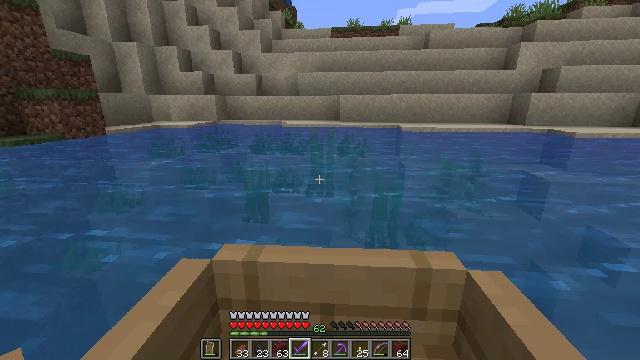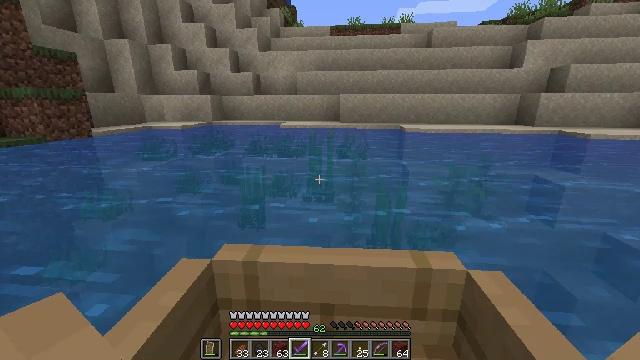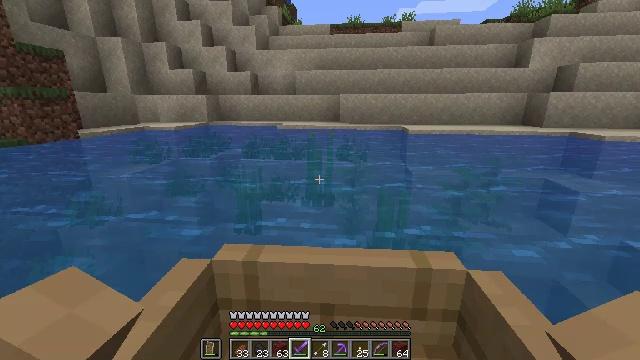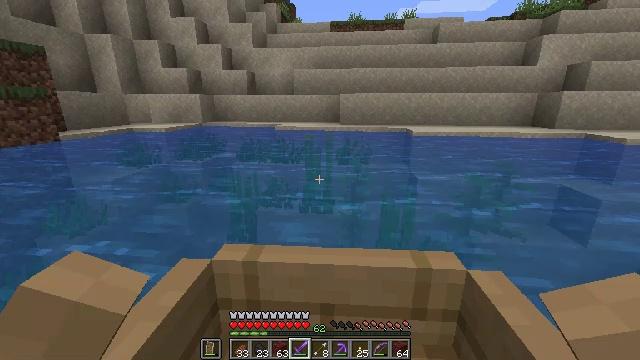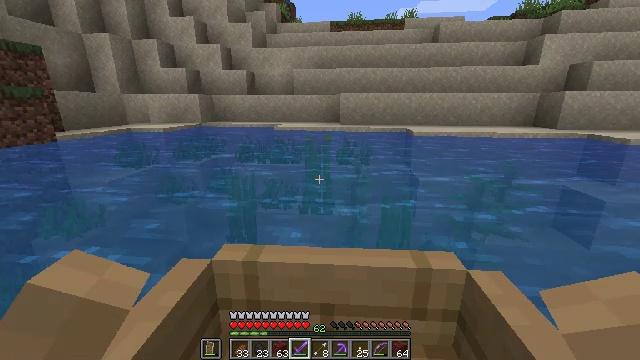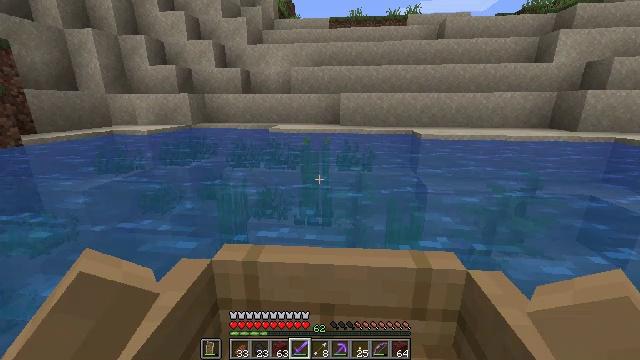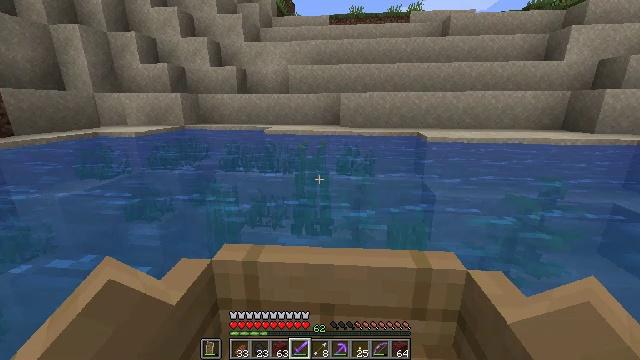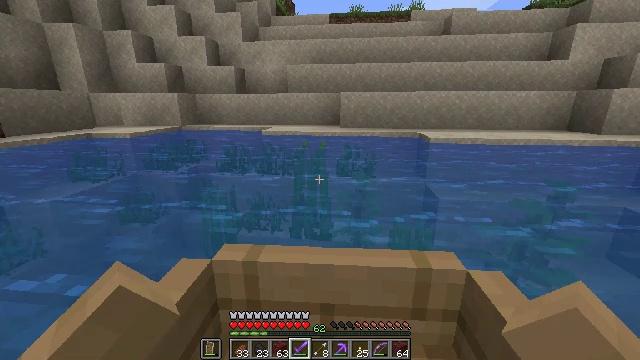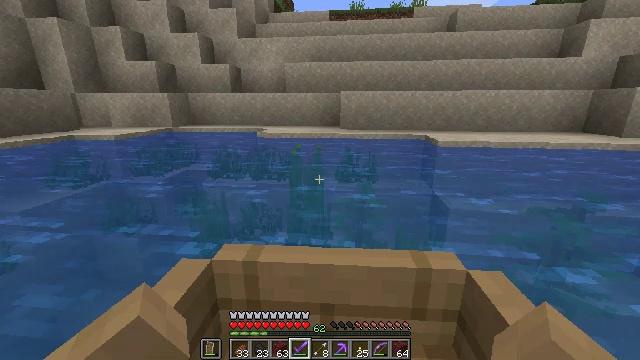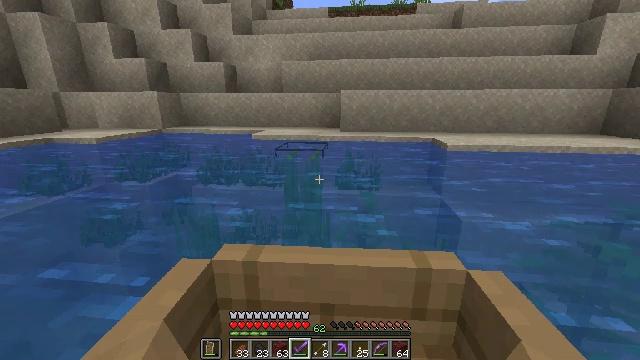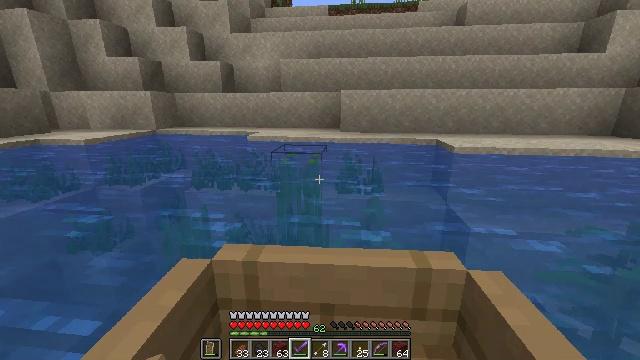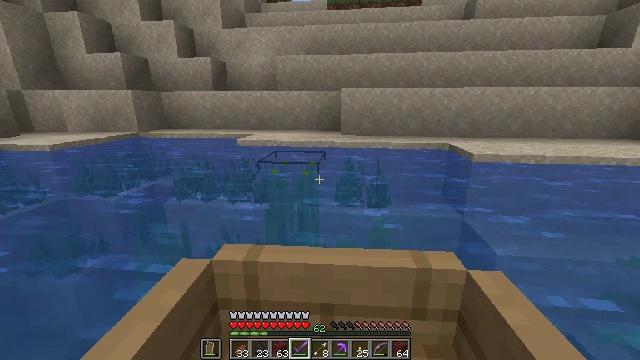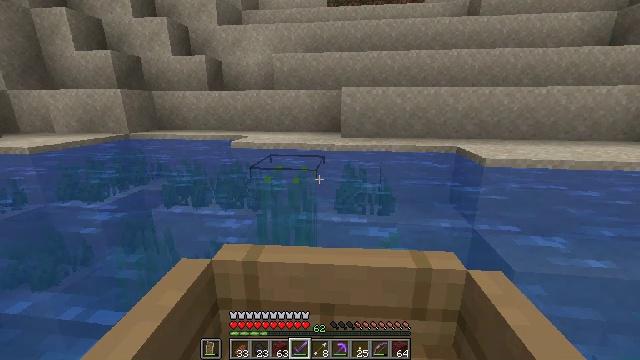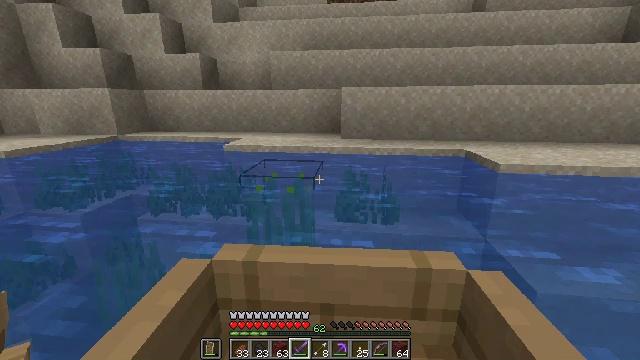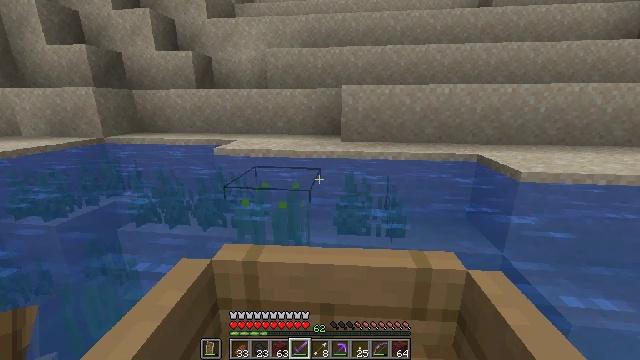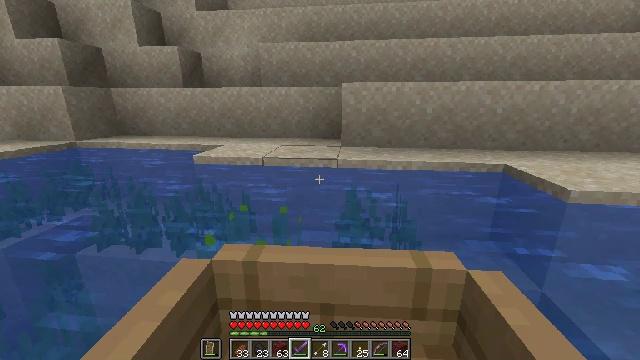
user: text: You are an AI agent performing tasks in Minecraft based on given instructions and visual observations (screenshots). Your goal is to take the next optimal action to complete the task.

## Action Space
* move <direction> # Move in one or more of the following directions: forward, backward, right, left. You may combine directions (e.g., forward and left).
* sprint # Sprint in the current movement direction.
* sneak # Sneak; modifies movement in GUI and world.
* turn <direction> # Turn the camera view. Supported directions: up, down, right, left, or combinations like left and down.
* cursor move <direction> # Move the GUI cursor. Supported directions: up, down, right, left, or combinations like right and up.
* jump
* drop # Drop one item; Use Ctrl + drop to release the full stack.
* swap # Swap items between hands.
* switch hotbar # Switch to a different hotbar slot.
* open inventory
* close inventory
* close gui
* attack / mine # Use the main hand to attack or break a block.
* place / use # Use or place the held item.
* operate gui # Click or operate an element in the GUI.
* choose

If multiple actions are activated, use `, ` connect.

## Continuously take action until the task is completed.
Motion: motion action
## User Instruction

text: Get an ender eye by combining ender pearl and blaze powder in the crafting table.
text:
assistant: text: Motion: move forward
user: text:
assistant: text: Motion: move forward
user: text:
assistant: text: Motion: move forward
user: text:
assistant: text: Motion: move forward
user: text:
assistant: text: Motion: move forward
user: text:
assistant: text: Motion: move forward
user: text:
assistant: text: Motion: move forward
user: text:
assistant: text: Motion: move forward
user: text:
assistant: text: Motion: move forward
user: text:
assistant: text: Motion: move forward
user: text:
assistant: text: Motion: move forward
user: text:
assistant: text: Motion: move forward
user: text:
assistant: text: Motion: move forward
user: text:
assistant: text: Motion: move forward
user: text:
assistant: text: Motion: move forward
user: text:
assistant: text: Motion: move forward
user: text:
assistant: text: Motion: move forward
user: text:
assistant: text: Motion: move forward
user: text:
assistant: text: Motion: move forward
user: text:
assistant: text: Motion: move forward
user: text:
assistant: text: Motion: move forward
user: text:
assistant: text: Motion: no_op
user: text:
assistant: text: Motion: no_op
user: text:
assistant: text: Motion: no_op
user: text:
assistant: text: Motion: no_op
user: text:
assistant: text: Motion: no_op
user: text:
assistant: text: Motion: sneak
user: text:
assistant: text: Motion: sneak
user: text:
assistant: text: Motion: sneak
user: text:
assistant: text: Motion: sneak